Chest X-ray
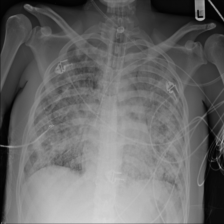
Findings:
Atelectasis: negative
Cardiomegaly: negative
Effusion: negative
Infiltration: positive
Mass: negative
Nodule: negative
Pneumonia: negative
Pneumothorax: negative
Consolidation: negative
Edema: negative
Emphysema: negative
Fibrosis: negative
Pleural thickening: negative
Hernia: negative